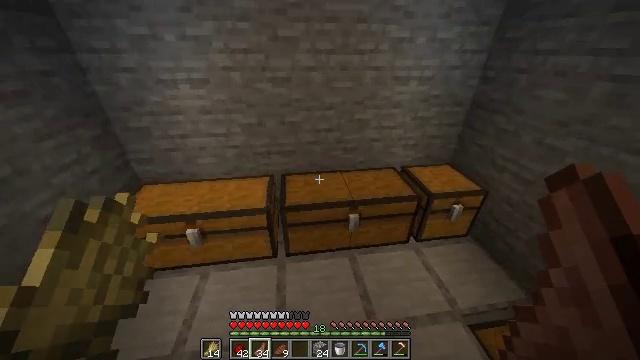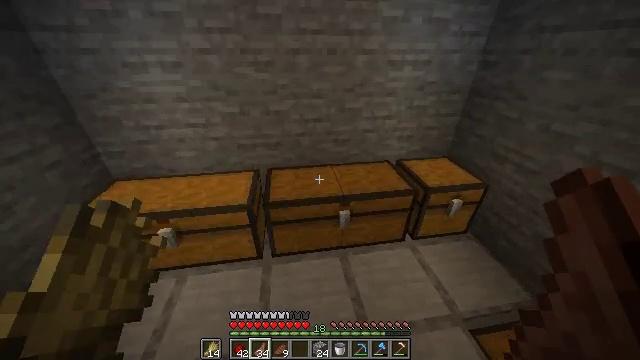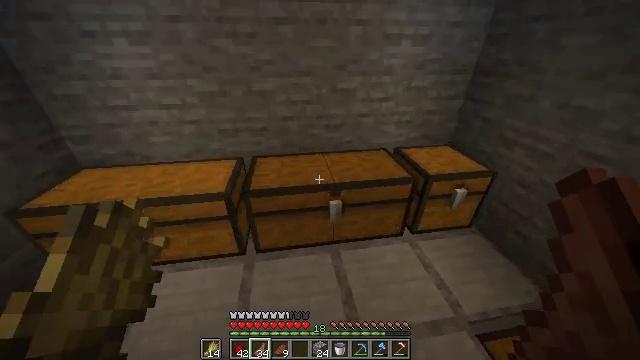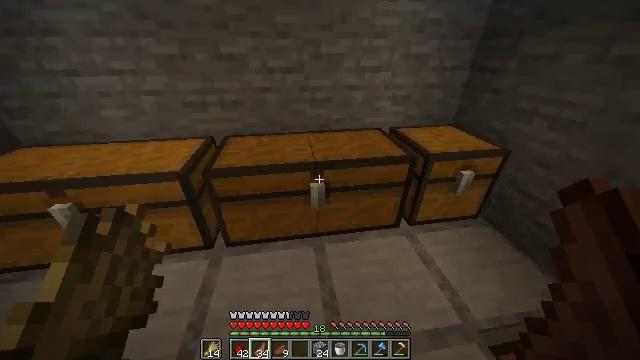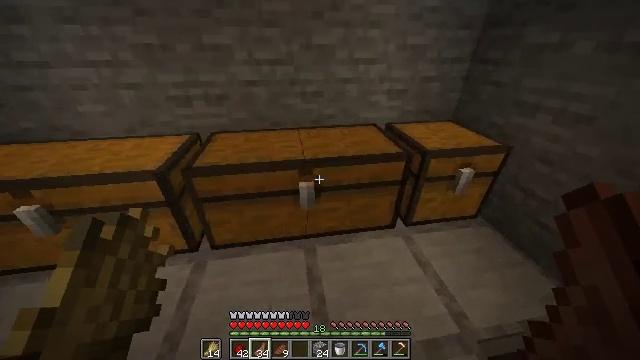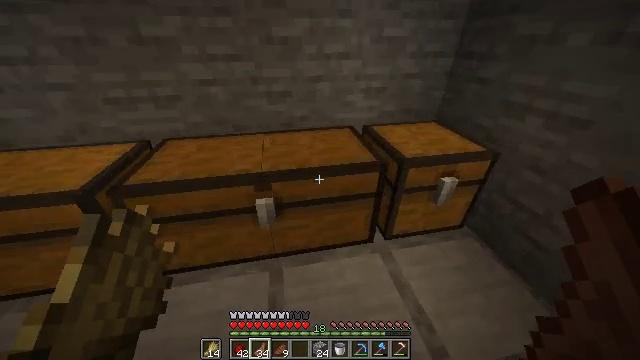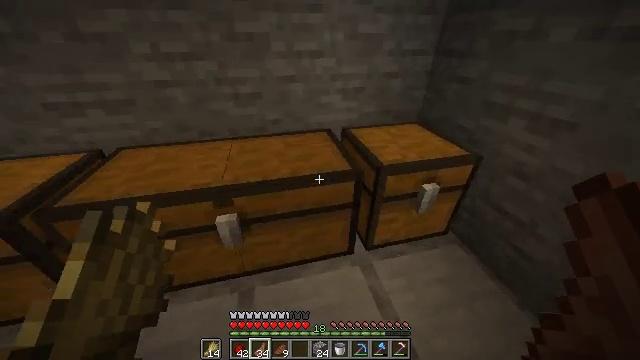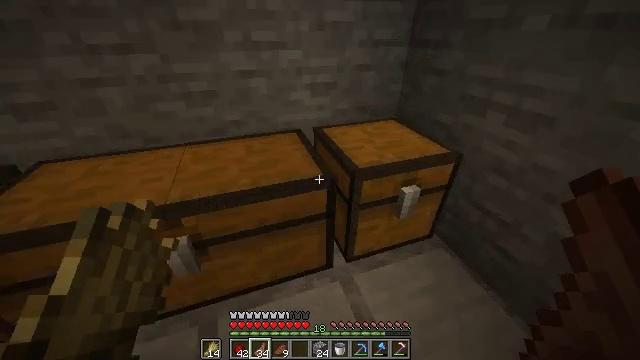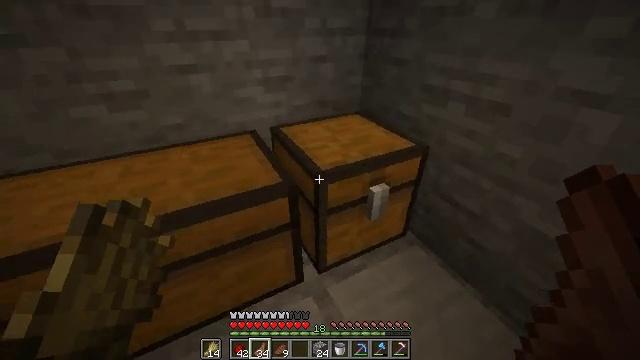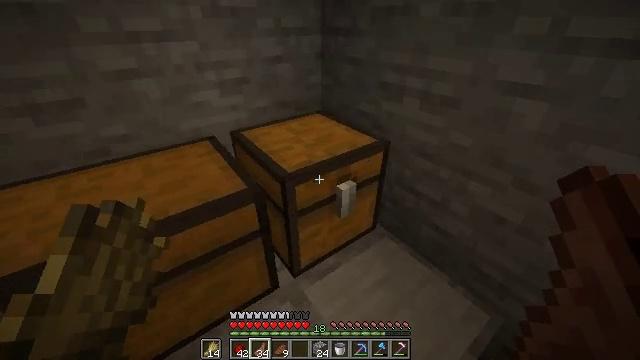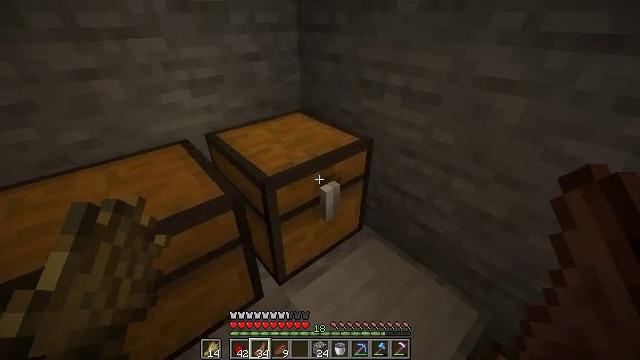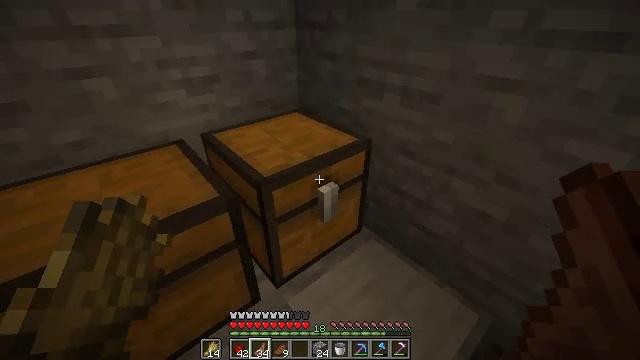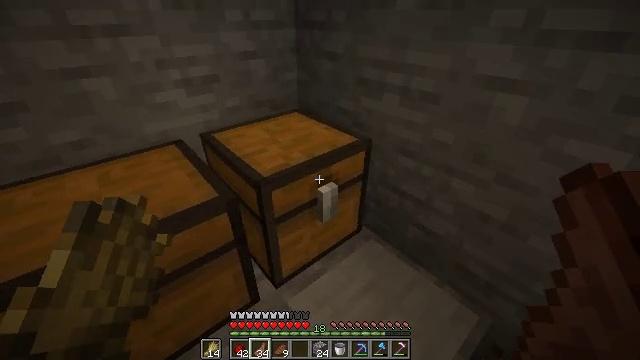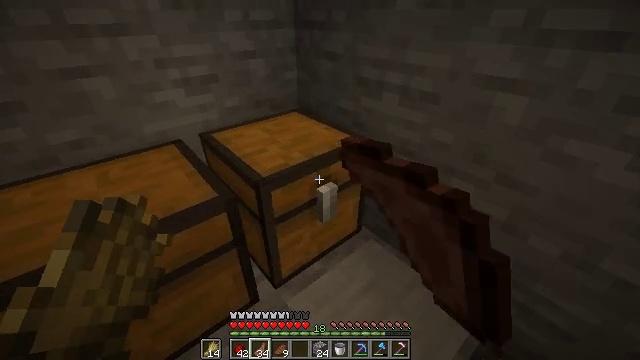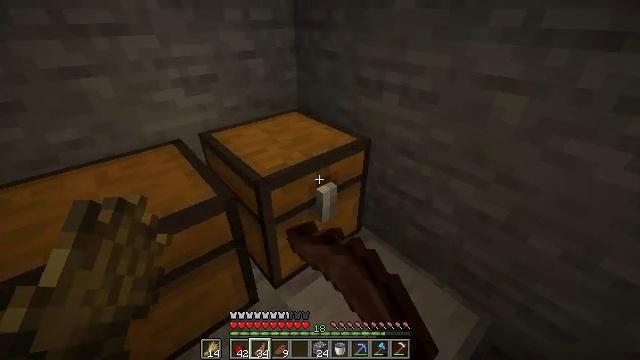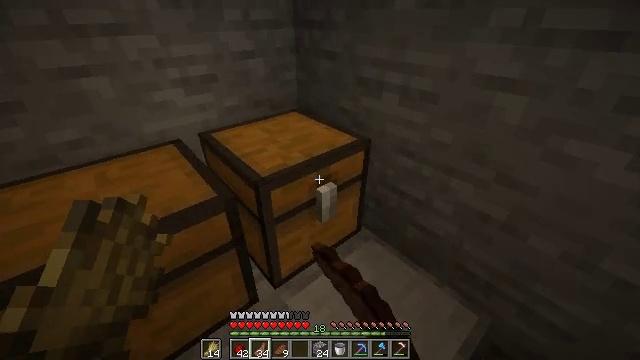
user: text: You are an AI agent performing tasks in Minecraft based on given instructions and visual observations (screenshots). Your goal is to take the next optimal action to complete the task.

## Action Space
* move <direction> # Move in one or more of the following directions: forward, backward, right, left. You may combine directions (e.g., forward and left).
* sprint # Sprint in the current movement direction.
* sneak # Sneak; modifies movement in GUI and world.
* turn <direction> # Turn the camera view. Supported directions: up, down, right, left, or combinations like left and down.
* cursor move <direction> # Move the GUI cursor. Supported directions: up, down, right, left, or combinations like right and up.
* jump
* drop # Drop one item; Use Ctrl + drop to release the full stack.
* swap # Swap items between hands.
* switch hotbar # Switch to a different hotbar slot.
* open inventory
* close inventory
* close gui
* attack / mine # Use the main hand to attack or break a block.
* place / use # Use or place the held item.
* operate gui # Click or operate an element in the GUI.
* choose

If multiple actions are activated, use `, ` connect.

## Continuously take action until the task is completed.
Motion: motion action
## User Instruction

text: Put spruce planks and sticks in the crafting grid to get a spruce fence.
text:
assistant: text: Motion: move forward and move right
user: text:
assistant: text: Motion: move forward and move right
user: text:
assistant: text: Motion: move forward and move right
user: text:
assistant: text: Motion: move forward and move right
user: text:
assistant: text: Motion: move forward and move right, turn right and down
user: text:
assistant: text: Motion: turn right
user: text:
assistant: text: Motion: turn right
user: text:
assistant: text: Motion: turn right
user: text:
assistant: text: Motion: turn right
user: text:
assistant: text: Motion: turn right
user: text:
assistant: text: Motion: no_op
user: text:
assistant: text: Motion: use / place
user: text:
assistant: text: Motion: use / place
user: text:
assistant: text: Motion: use / place
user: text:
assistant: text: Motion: use / place
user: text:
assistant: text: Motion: no_op
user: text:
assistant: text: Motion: no_op
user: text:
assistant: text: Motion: no_op
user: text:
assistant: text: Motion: no_op
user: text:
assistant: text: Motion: no_op
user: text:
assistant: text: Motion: no_op
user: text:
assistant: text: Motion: no_op
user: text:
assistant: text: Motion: no_op
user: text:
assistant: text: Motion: no_op
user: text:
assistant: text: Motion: no_op
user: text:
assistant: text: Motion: no_op
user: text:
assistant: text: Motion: no_op
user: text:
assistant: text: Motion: turn right
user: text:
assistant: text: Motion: turn right
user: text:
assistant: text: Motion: turn right